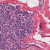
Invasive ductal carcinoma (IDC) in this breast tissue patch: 0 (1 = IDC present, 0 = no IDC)